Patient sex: M
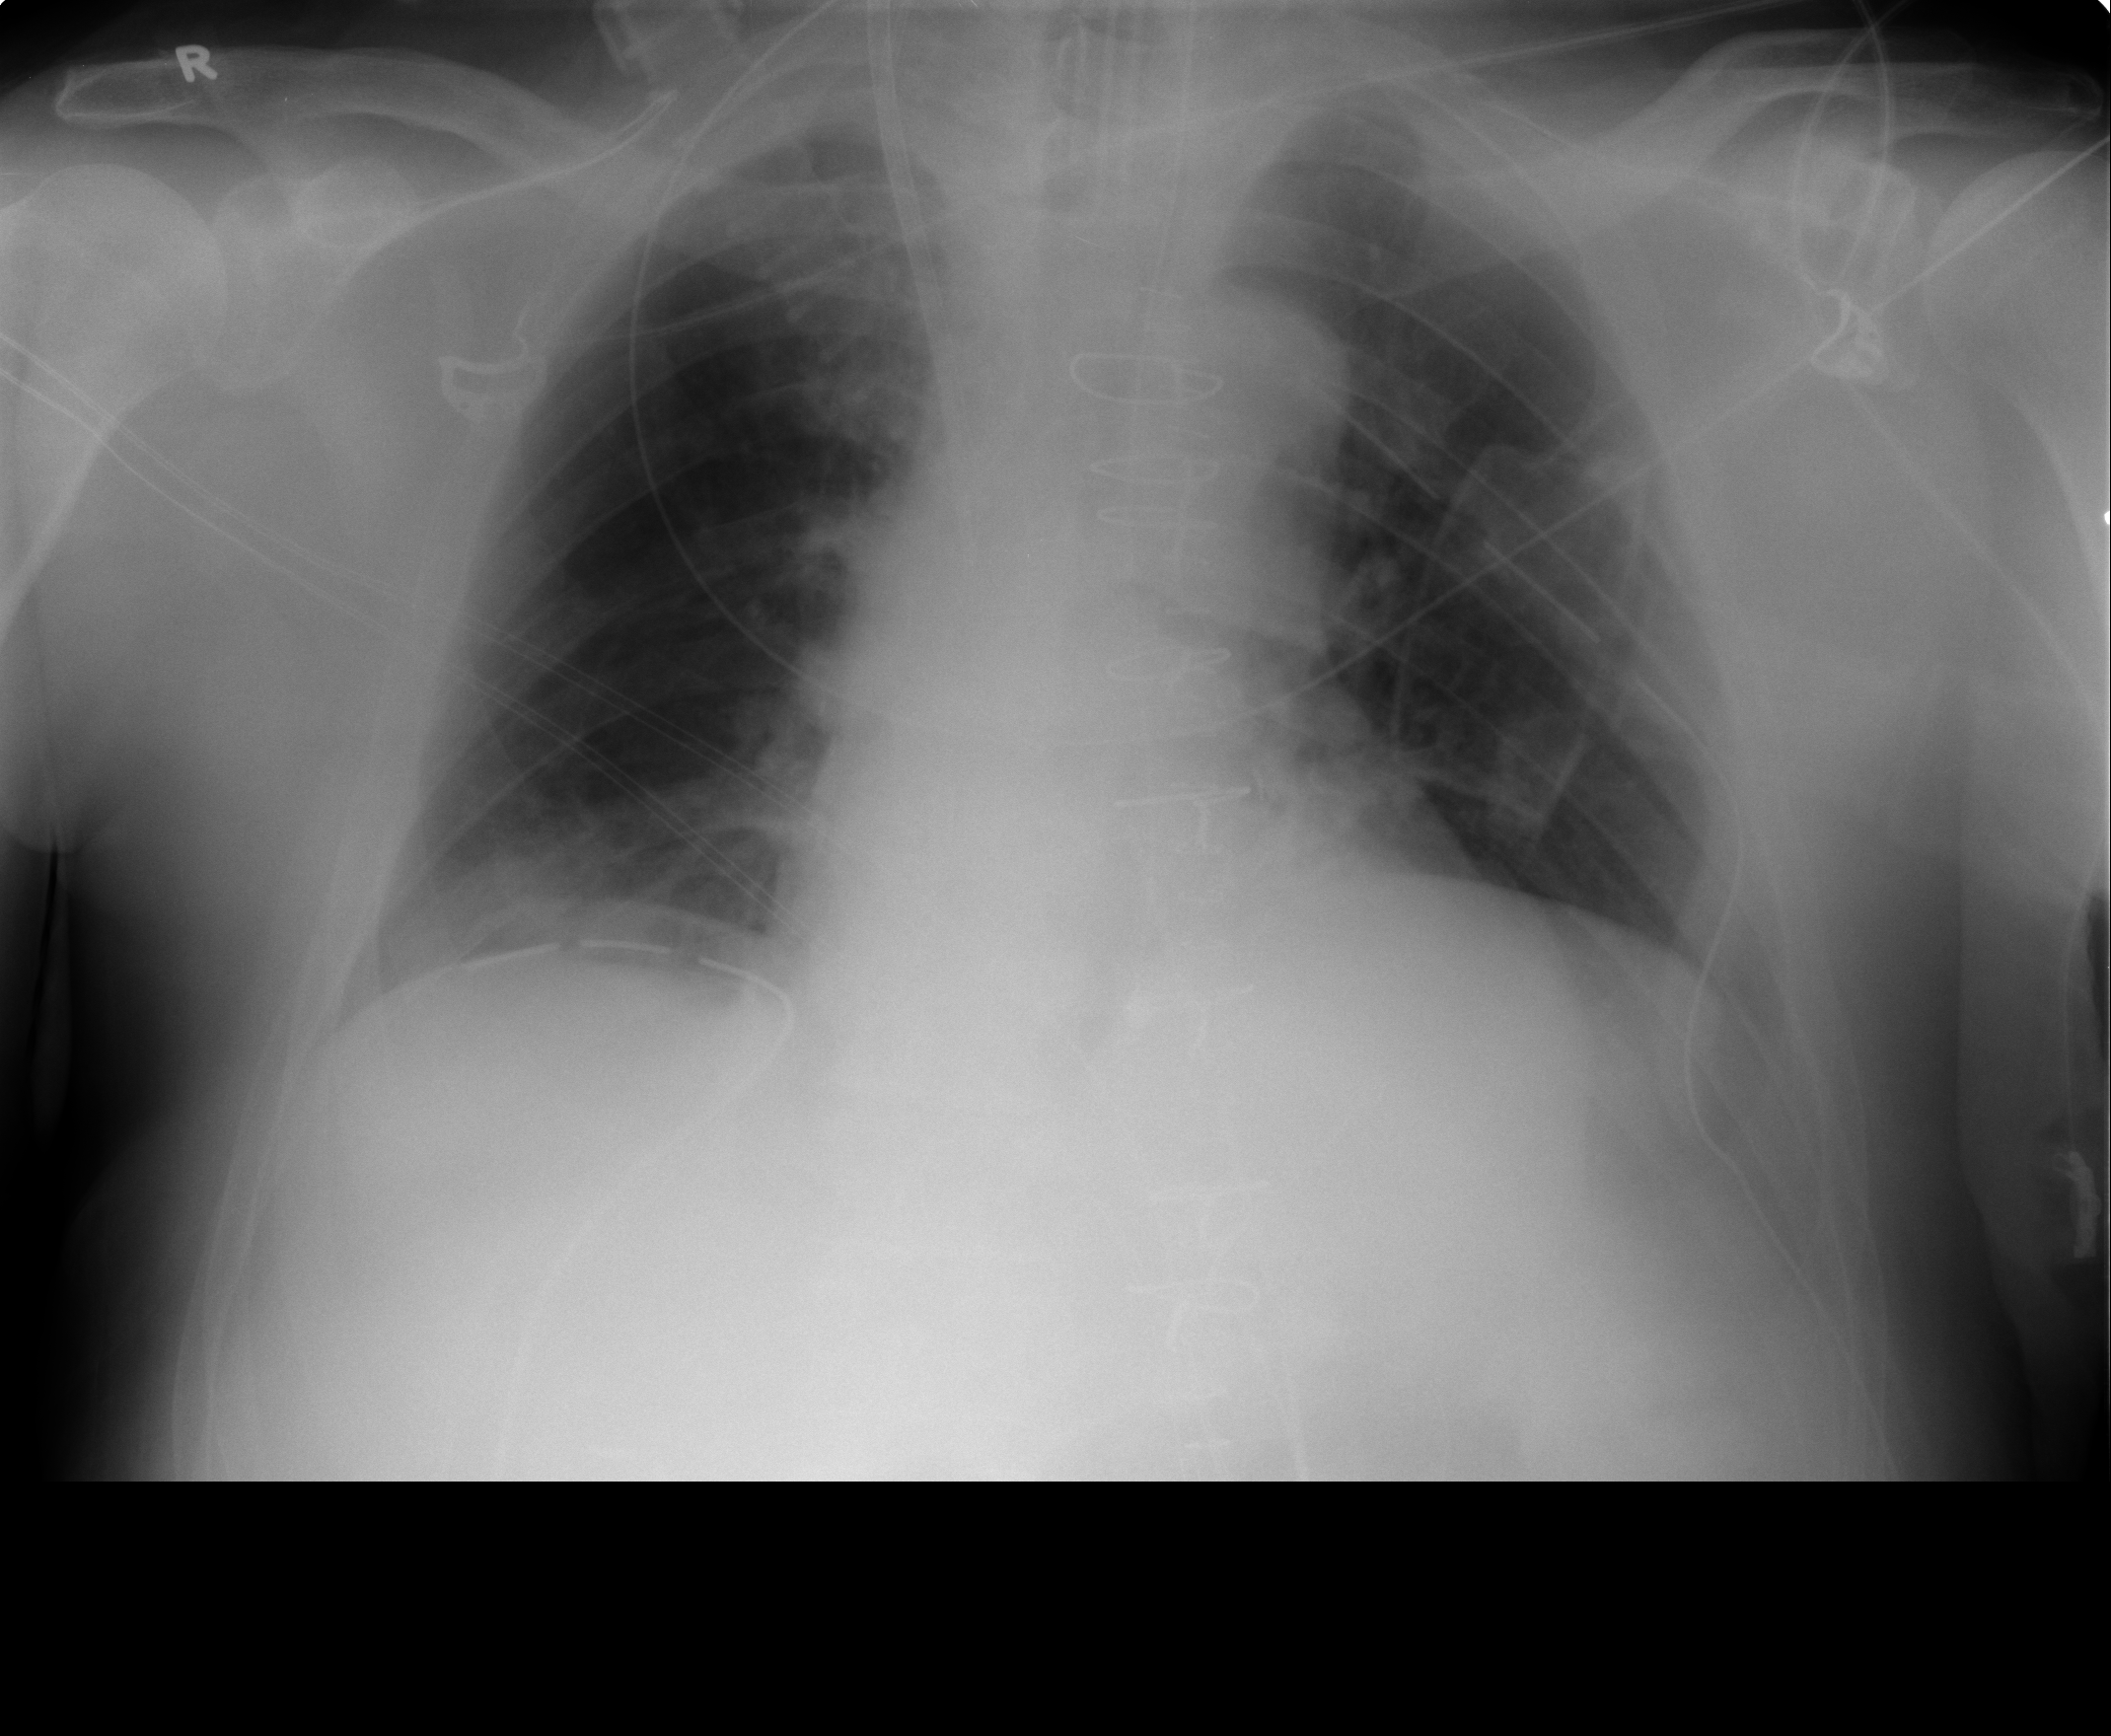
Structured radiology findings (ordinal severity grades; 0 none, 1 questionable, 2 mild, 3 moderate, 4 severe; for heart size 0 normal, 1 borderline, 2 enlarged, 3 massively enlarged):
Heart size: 0
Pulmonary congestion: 0
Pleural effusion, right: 1
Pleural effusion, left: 1
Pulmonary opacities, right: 0
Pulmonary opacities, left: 0
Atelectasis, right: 2
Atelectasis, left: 0